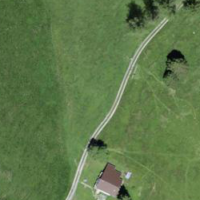
EUNIS habitat code: 23
Species observed at this site:
Caltha palustris